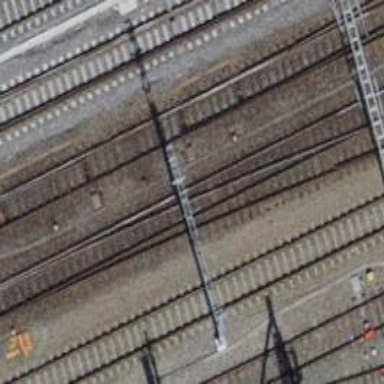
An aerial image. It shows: Single-track railway with electrified contact lines.